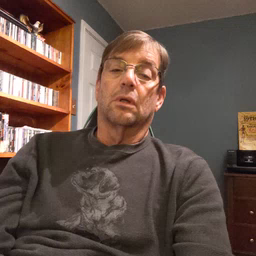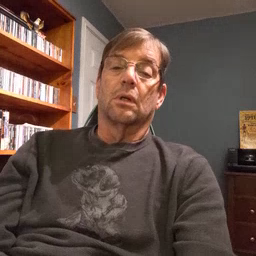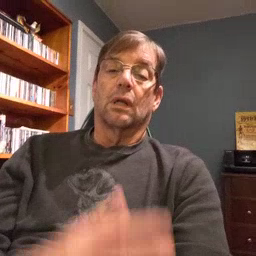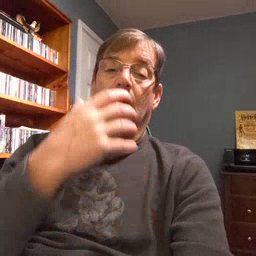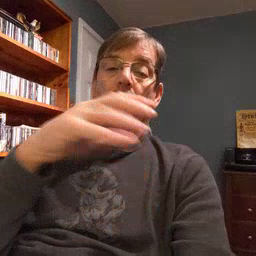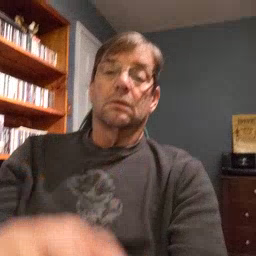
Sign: hot